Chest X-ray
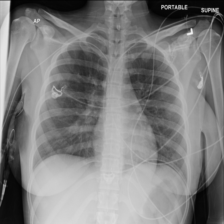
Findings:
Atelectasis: negative
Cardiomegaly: negative
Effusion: negative
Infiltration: positive
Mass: negative
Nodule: negative
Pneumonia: negative
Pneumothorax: negative
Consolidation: negative
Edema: negative
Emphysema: negative
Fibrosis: negative
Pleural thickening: negative
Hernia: negative